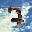
Label: 7